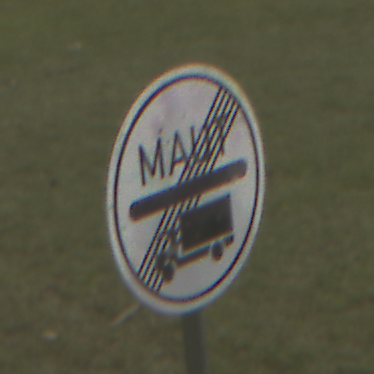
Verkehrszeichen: EndeMautpflicht
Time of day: MorningAfternoon
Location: Outdoor (Suburban)
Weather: Overcast
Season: NotSpecified
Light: Natural